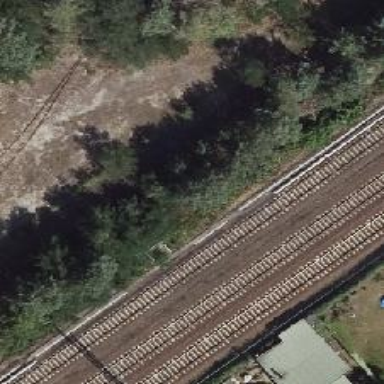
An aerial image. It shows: Railway signal.